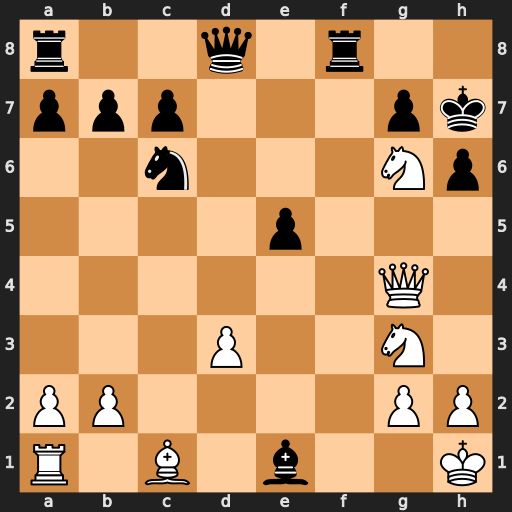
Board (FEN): r2q1r2/ppp3pk/2n3Np/4p3/6Q1/3P2N1/PP4PP/R1B1b2K
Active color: w
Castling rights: -
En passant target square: -
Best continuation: Nxf8+ Qxf8 Qe4+ Kg8 Qxe1